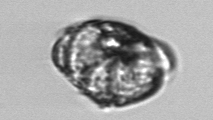
Label: Proterythropsis